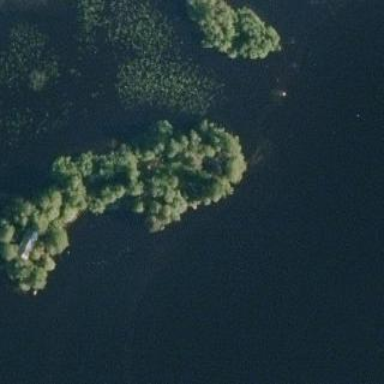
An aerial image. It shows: Islet.